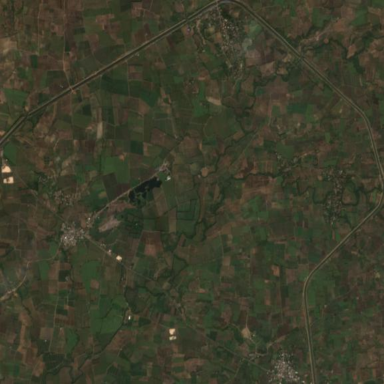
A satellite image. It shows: Picturesque farmland scene.